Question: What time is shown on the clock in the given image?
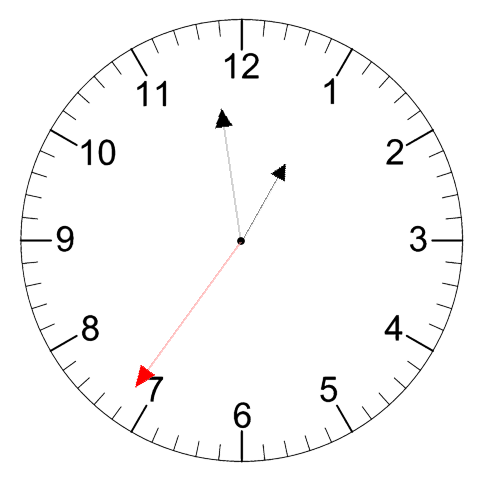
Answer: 12:58:36